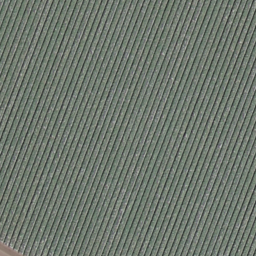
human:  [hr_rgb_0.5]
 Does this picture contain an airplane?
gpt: no

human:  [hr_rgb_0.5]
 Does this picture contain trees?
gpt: no

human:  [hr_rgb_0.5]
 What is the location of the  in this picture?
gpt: i cannot see it